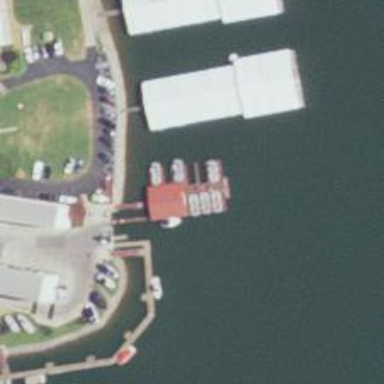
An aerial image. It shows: Pier located along footway.